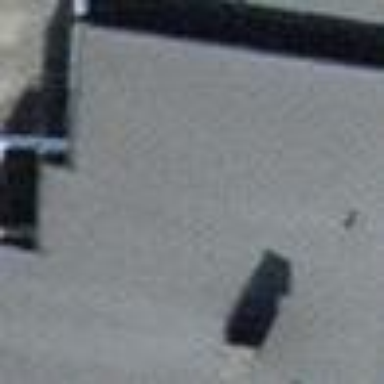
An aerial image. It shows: Kindergarten building.